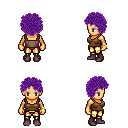
a pixel art fantasy rpg character, female body template, human, tanned skin, brown pirate shirt, gold greaves, purple curly afro hairstyle, bracelets, maroon shoes, four views (front, back, left, right), 2x2 character sprite sheet, small pixel art, hard edges, no anti-aliasing